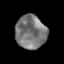
Tissue: prostate
Cell type: T cells
Senescence score: 0.2876
Nuclear area (px): 1006
Mean DAPI intensity: 120.079